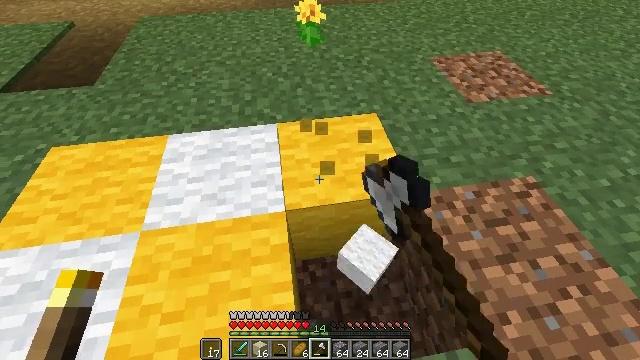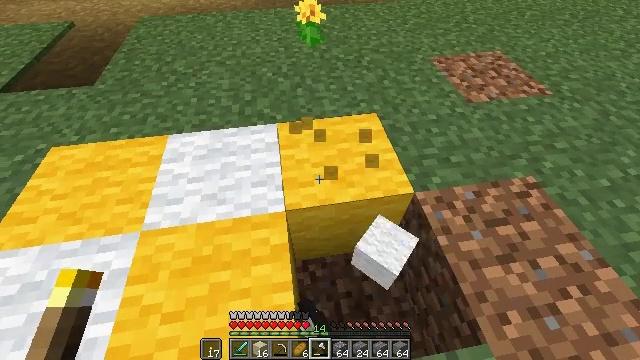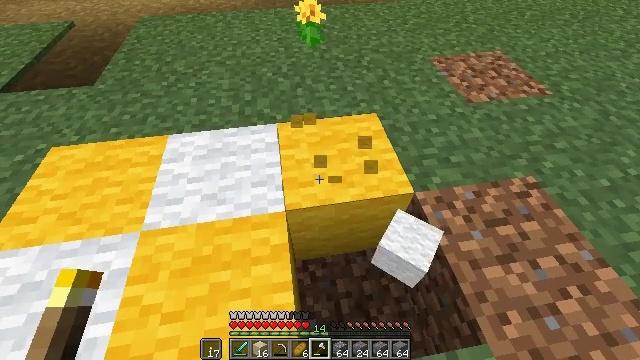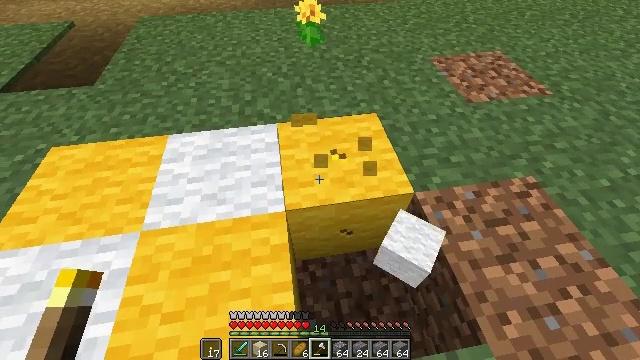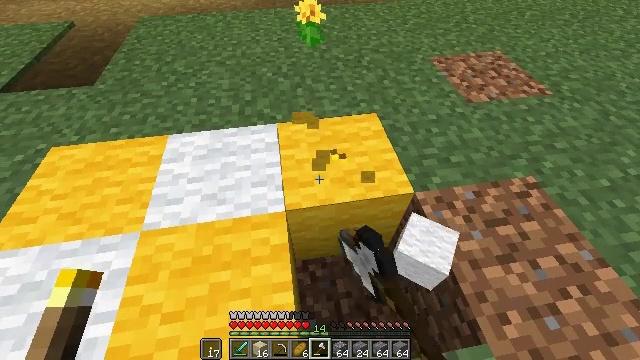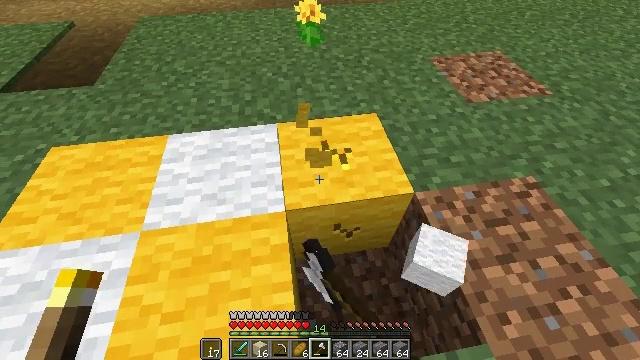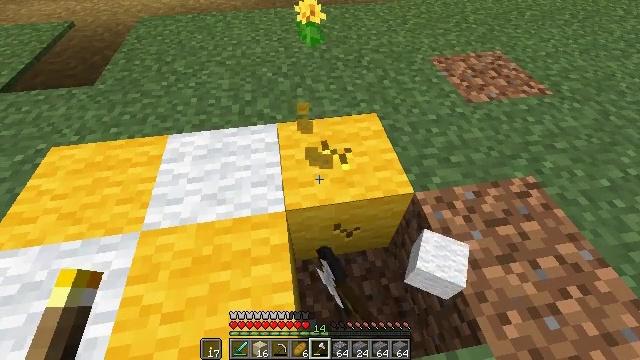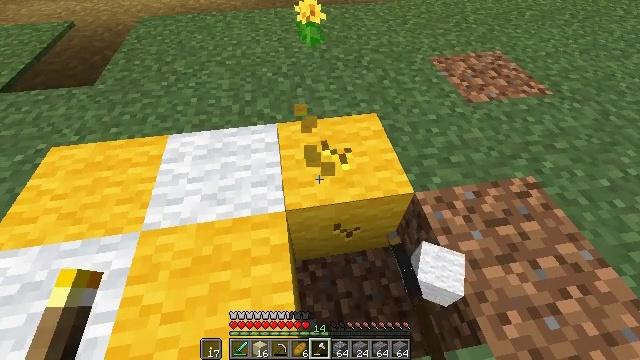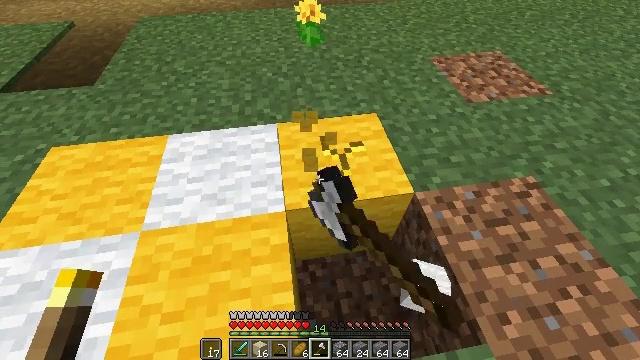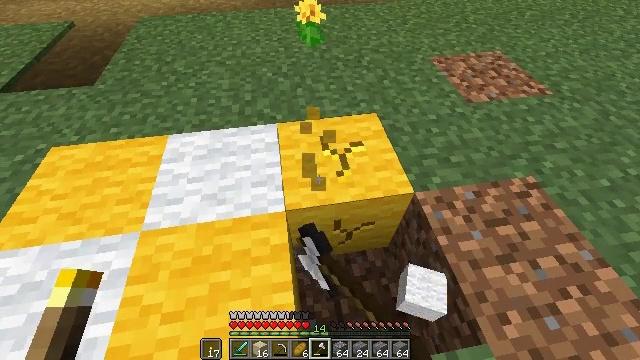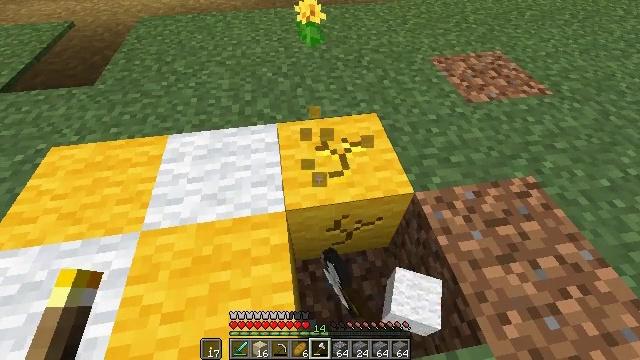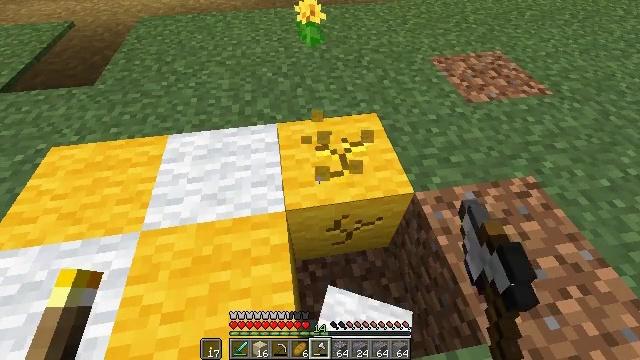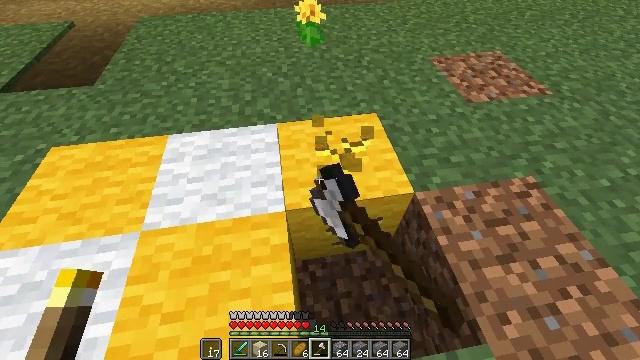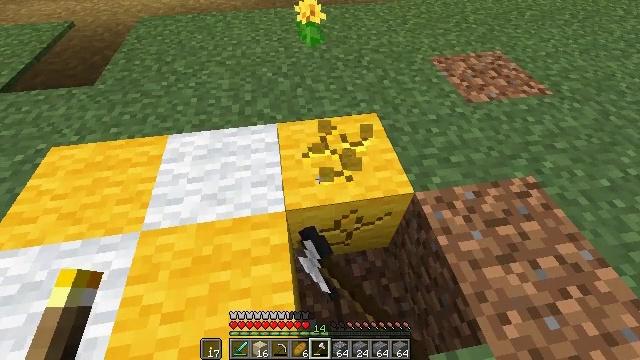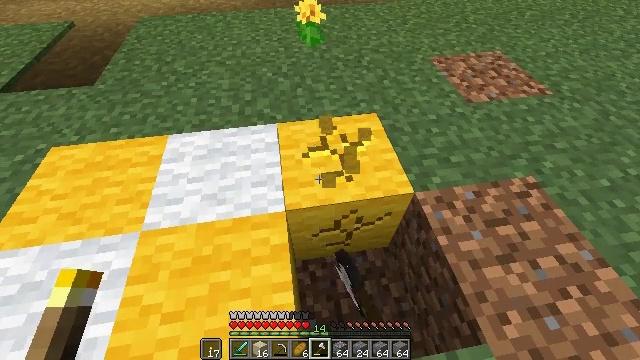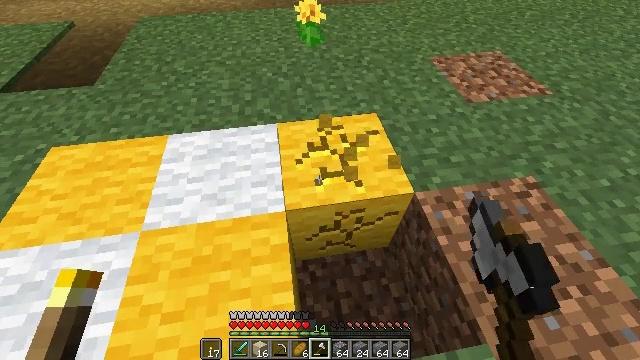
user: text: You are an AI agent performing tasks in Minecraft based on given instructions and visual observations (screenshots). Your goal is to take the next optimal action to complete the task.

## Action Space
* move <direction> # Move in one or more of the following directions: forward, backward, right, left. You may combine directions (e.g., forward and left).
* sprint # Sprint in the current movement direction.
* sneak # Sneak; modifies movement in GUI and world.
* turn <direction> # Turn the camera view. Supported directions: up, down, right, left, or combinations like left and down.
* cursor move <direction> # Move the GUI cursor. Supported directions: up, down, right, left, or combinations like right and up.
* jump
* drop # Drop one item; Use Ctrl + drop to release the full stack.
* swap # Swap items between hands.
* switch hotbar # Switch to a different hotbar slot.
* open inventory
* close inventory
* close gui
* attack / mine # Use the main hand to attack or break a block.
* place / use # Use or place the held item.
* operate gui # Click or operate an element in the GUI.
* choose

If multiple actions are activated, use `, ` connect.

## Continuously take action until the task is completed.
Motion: motion action
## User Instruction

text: Break the white wool for crafting.
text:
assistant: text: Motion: attack / mine
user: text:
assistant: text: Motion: attack / mine
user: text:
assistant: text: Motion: attack / mine
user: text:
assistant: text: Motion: attack / mine
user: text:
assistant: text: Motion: attack / mine
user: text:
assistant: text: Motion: attack / mine
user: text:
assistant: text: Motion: attack / mine
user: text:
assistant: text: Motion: attack / mine
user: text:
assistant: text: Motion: attack / mine
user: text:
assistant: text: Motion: attack / mine
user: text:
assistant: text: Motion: attack / mine
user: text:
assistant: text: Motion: attack / mine
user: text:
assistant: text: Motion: attack / mine
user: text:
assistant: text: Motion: attack / mine
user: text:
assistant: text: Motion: attack / mine
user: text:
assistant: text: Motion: attack / mine
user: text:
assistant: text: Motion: attack / mine
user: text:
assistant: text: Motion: attack / mine
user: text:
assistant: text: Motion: attack / mine
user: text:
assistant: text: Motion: turn left, attack / mine
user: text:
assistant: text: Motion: turn left, attack / mine
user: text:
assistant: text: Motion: turn left, attack / mine
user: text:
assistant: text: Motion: turn left, attack / mine
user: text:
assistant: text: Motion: turn left, attack / mine
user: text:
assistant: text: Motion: attack / mine
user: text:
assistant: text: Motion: attack / mine
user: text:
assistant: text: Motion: attack / mine
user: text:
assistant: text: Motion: attack / mine
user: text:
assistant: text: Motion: attack / mine
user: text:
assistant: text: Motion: attack / mine